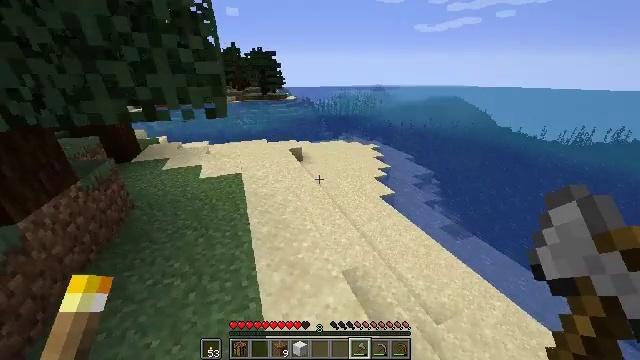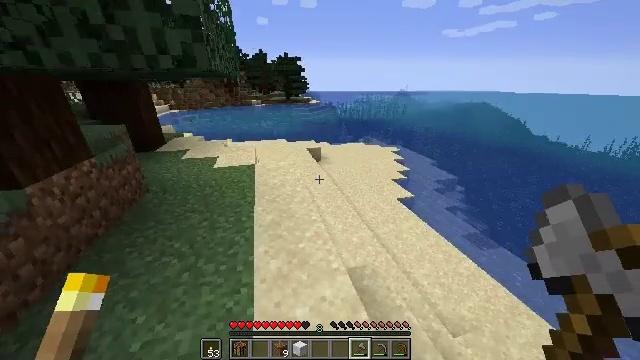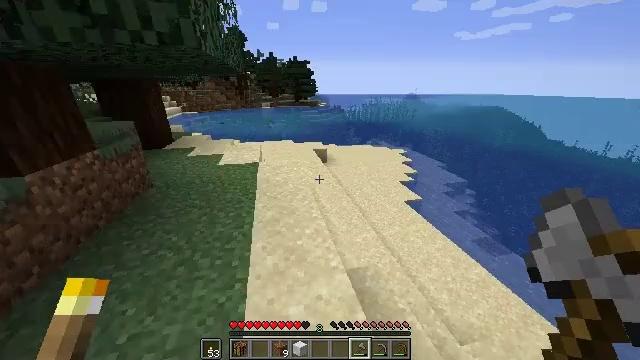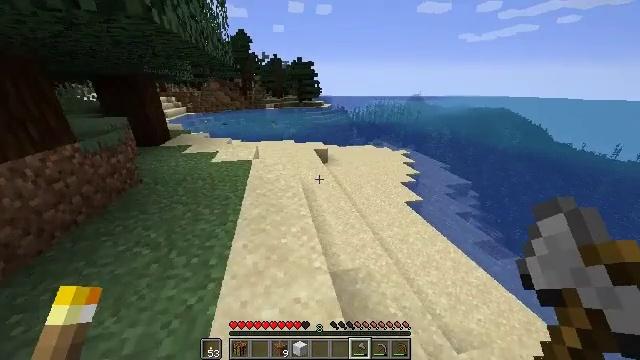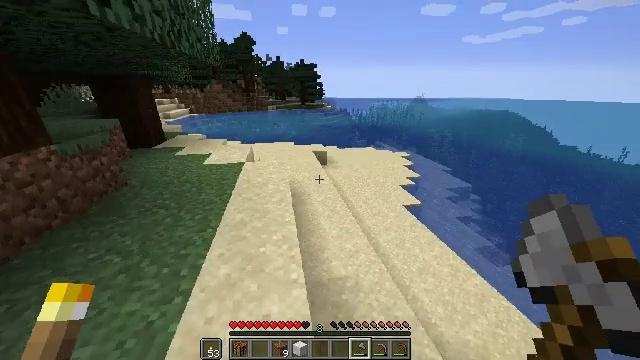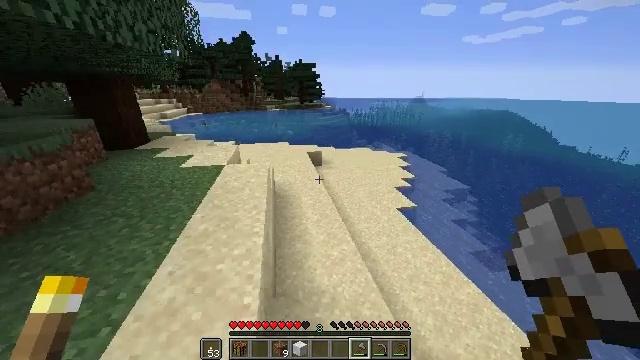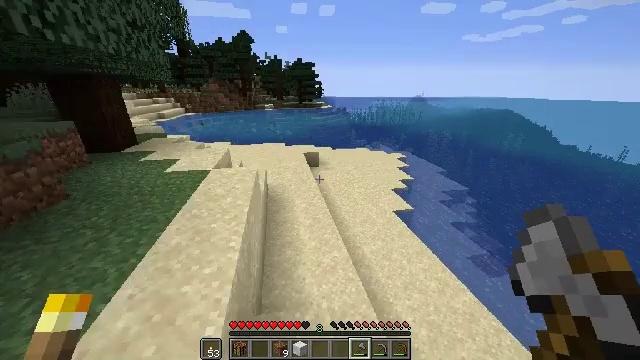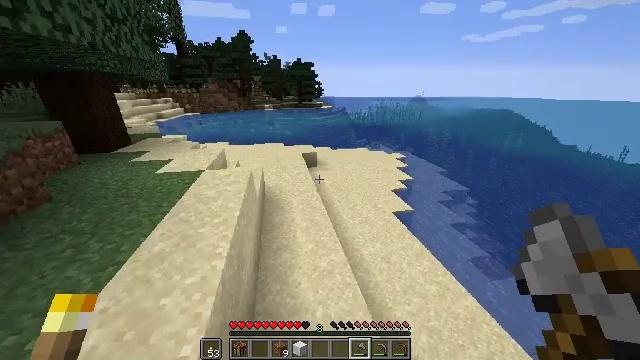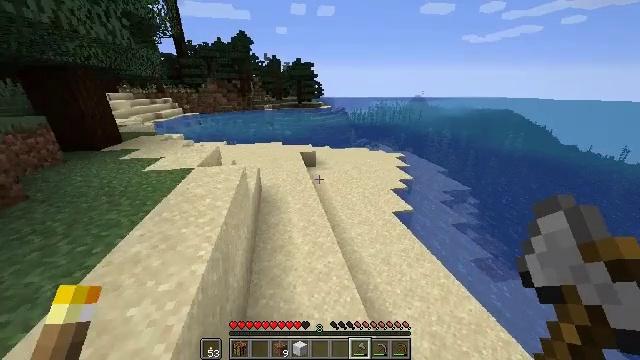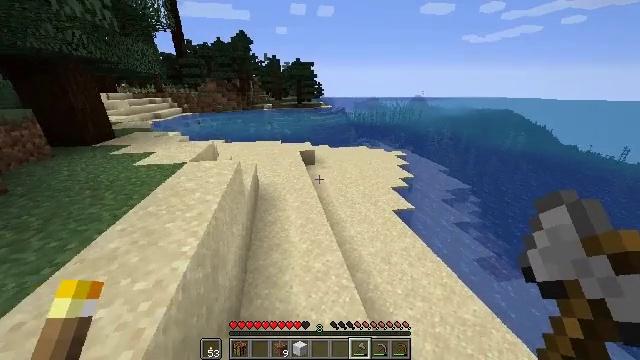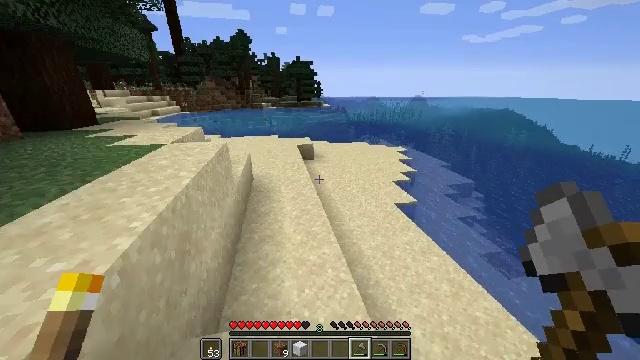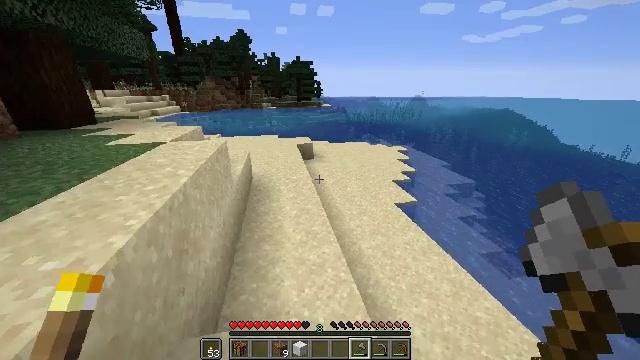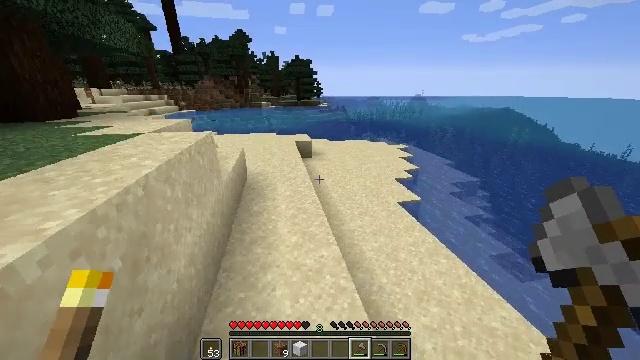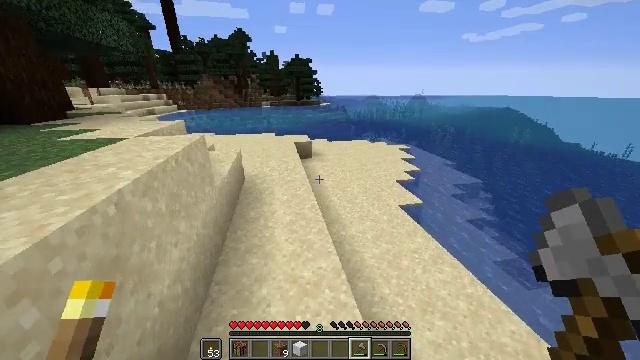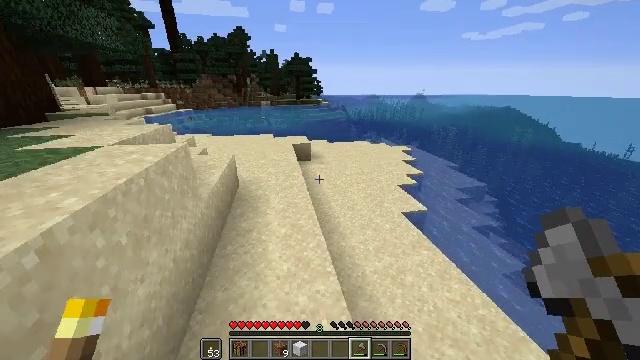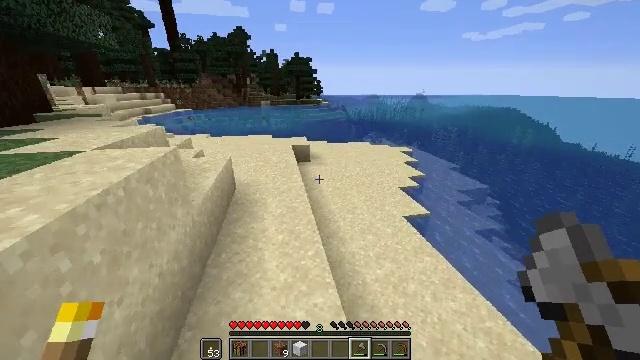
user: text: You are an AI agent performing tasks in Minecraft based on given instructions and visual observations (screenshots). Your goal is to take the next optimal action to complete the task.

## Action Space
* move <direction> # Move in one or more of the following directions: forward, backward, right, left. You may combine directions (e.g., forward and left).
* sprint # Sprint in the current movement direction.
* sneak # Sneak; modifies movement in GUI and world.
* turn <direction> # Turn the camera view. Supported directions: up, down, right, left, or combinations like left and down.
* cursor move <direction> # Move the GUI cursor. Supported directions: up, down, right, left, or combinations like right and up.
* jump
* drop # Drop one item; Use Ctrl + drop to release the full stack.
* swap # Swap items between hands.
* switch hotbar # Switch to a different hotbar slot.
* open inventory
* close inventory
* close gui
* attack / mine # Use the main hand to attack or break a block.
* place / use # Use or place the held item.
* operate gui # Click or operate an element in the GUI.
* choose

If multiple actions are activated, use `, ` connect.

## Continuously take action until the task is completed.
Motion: motion action
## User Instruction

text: Attack the ground to gather sand.
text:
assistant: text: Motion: move forward and move right, sprint, turn left and up
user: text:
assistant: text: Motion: move forward and move right, sprint, turn left
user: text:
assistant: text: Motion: move forward and move right, sprint, turn left
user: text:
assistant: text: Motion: move forward and move right, sprint
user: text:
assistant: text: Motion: move forward and move right, sprint
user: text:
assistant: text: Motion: move forward and move right, sprint
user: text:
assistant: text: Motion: move forward, sprint
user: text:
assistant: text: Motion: move forward, sprint
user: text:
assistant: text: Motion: move forward, sprint
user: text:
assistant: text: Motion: move forward, sprint
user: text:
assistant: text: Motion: move forward, sprint
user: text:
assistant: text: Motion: move forward, sprint
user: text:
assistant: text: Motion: move forward, sprint
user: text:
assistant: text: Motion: move forward, sprint
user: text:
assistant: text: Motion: move forward, sprint
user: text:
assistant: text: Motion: move forward, sprint, turn left
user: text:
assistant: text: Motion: move forward, sprint, turn left, jump
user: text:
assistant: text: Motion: move forward, sprint, turn left, jump
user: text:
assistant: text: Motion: move forward, sprint, turn left, jump
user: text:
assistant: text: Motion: move forward, sprint, turn left, jump
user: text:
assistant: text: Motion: move forward, sprint, jump
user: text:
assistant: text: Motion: move forward, sprint, jump
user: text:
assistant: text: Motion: move forward, sprint
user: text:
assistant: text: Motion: move forward, sprint
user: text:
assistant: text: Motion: move forward, sprint
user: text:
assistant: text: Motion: move forward, sprint
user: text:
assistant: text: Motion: move forward, sprint
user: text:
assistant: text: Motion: move forward, sprint
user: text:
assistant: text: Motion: move forward, sprint
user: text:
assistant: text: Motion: move forward, sprint